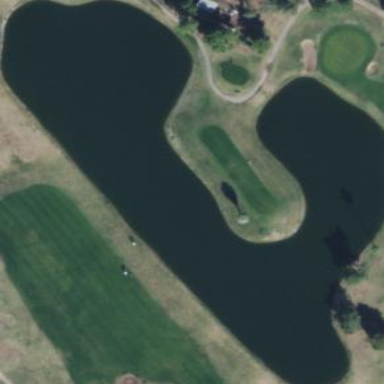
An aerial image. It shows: Pond serving as water hazard on golf course.